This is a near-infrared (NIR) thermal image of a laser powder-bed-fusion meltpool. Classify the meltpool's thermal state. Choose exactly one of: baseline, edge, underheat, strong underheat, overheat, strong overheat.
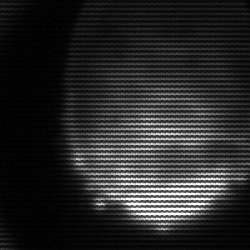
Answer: edge